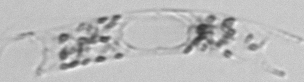
Label: Eucampia